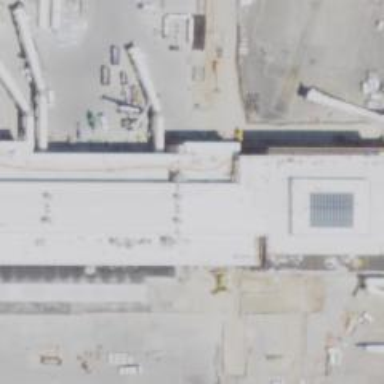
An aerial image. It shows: Airport gate.